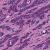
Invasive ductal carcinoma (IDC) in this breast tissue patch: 1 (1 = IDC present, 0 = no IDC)